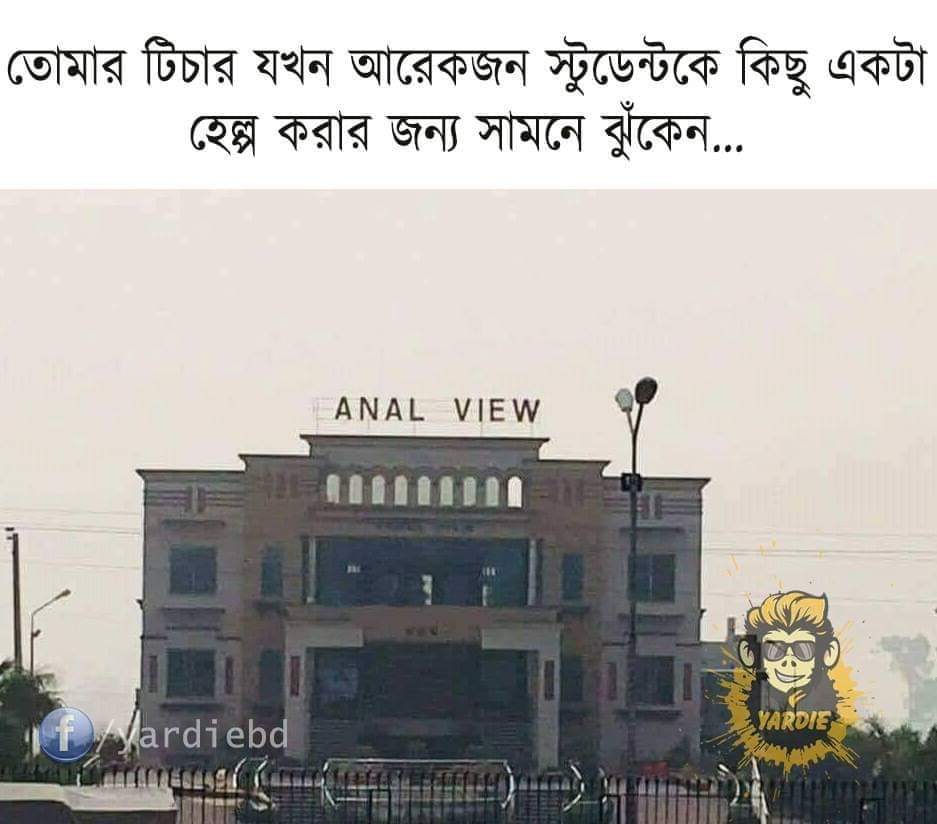
Caption: তোমার টিচার যখন আরেকজন স্টুডেন্টকে কিছু একটা হেল্প করার জন্য সামনে ঝুঁকেন... ANAL VIEW
Label: hate